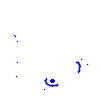
Particle: pion